Interaction volume radius: 5 \u00c5
Interaction volume height: 35 \u00c5
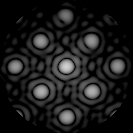
Disorder parameter: 0.05796